Interaction volume radius: 10 \u00c5
Interaction volume height: 15 \u00c5
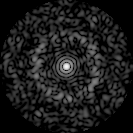
Disorder parameter: 0.8433